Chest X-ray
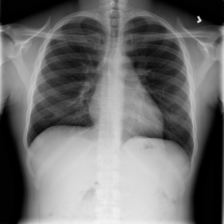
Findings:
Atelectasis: negative
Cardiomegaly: negative
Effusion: negative
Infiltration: positive
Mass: negative
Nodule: negative
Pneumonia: negative
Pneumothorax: negative
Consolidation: negative
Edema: negative
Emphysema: negative
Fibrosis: negative
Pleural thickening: negative
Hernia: negative